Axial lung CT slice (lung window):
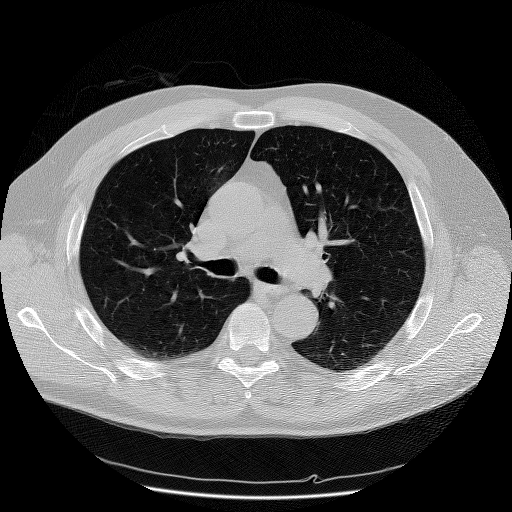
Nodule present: no